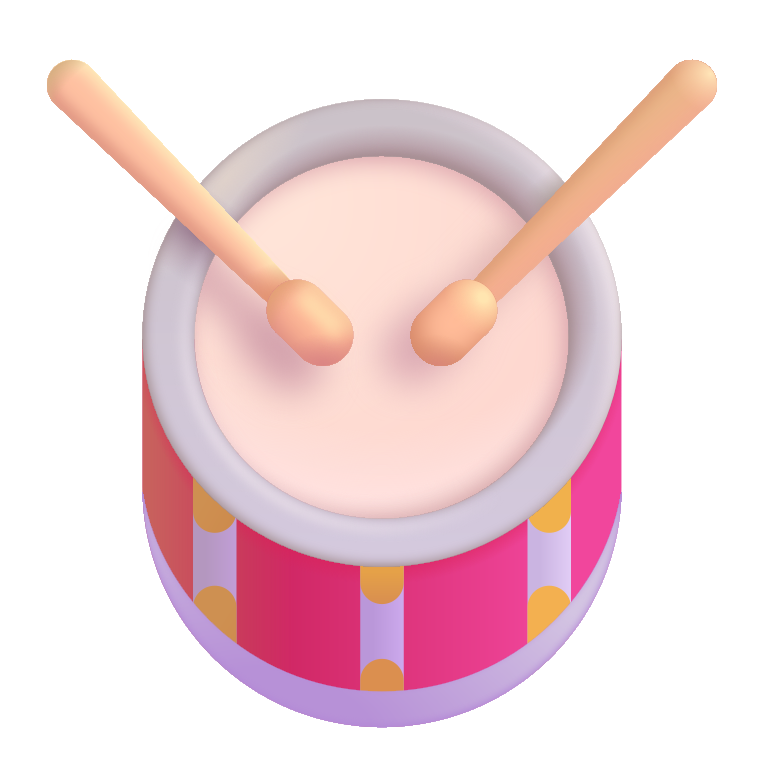
drum color